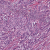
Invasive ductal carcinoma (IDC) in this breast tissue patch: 1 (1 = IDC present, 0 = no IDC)